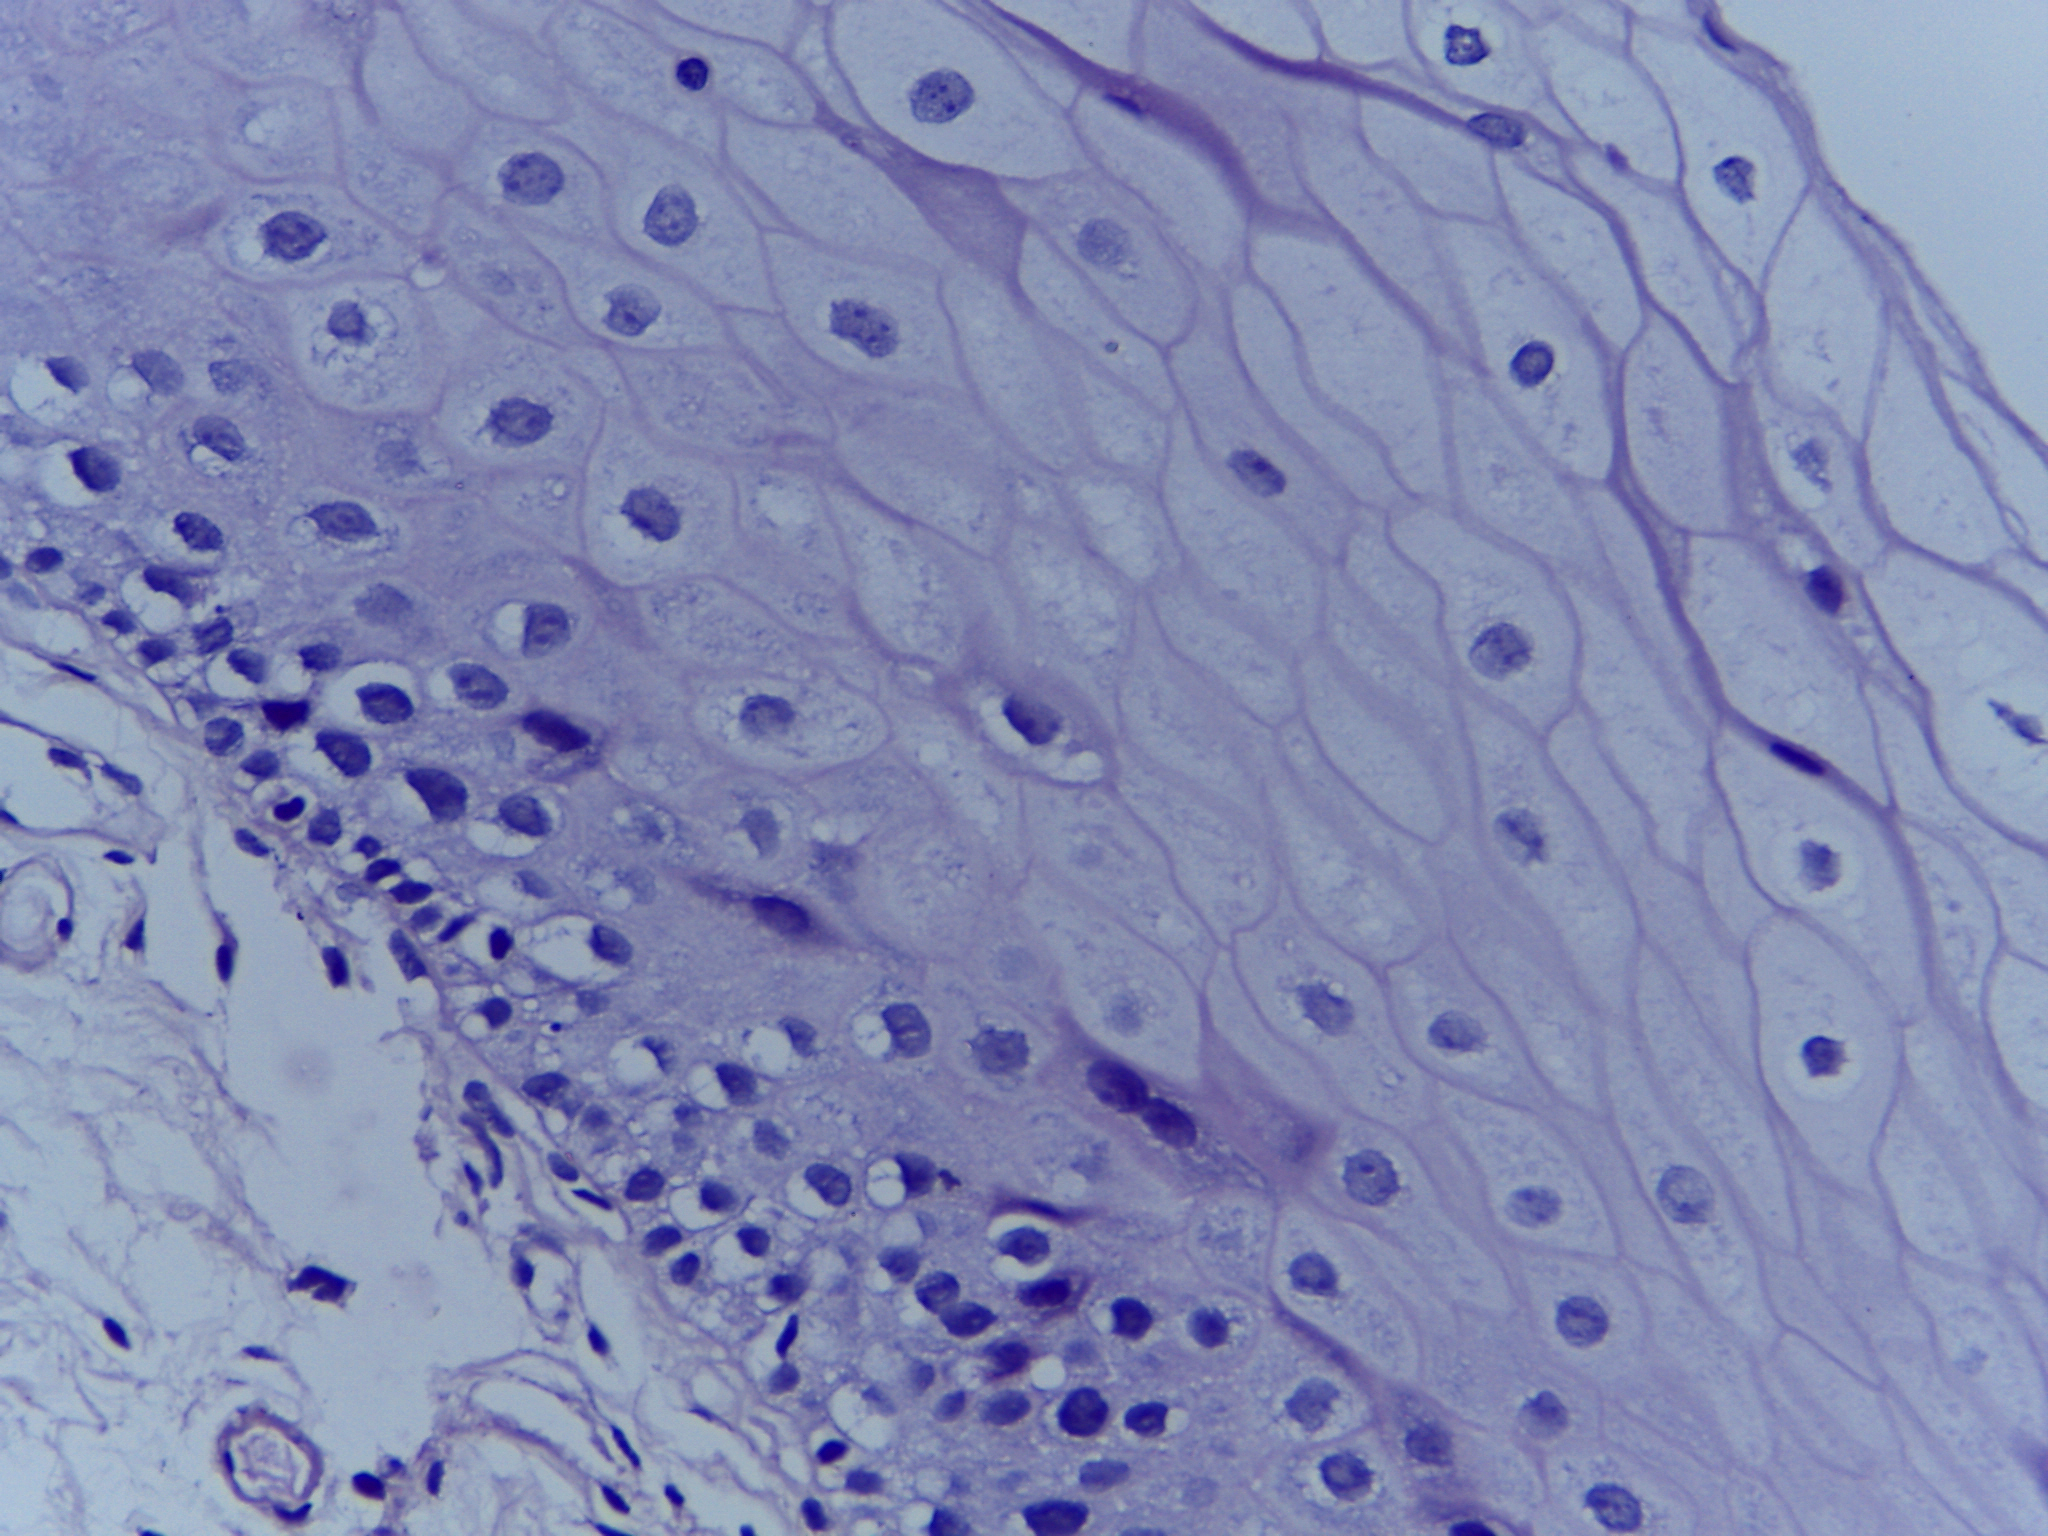
Diagnosis: Normal